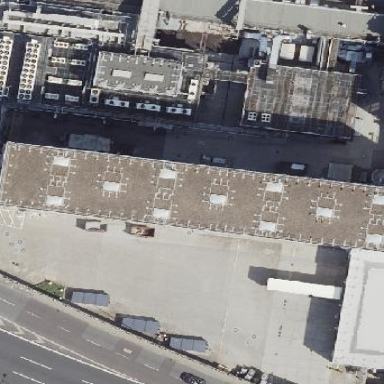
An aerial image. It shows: Industrial building.